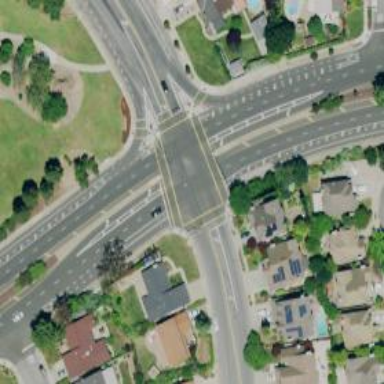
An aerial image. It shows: Solid stop line on the road.